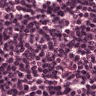
Metastatic tissue present: no